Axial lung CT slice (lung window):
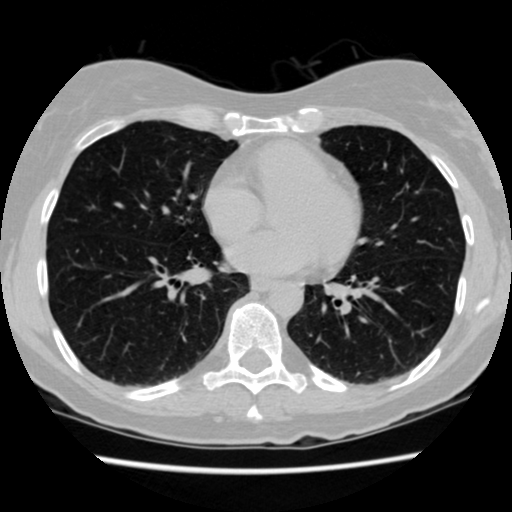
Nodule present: no